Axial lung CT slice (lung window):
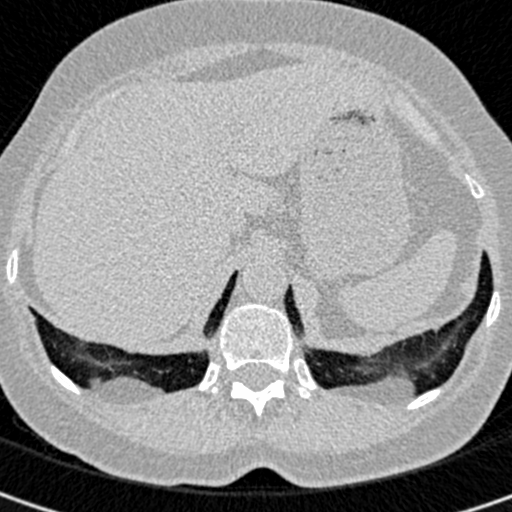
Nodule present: no